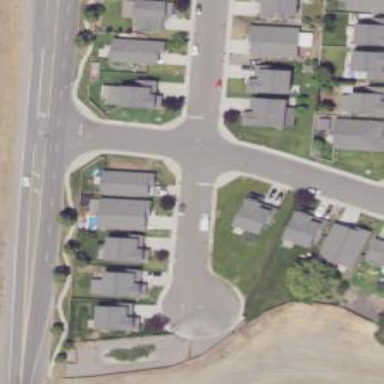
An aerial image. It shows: Residential road.